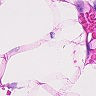
Metastatic tissue present: no